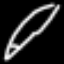
Label: pencil